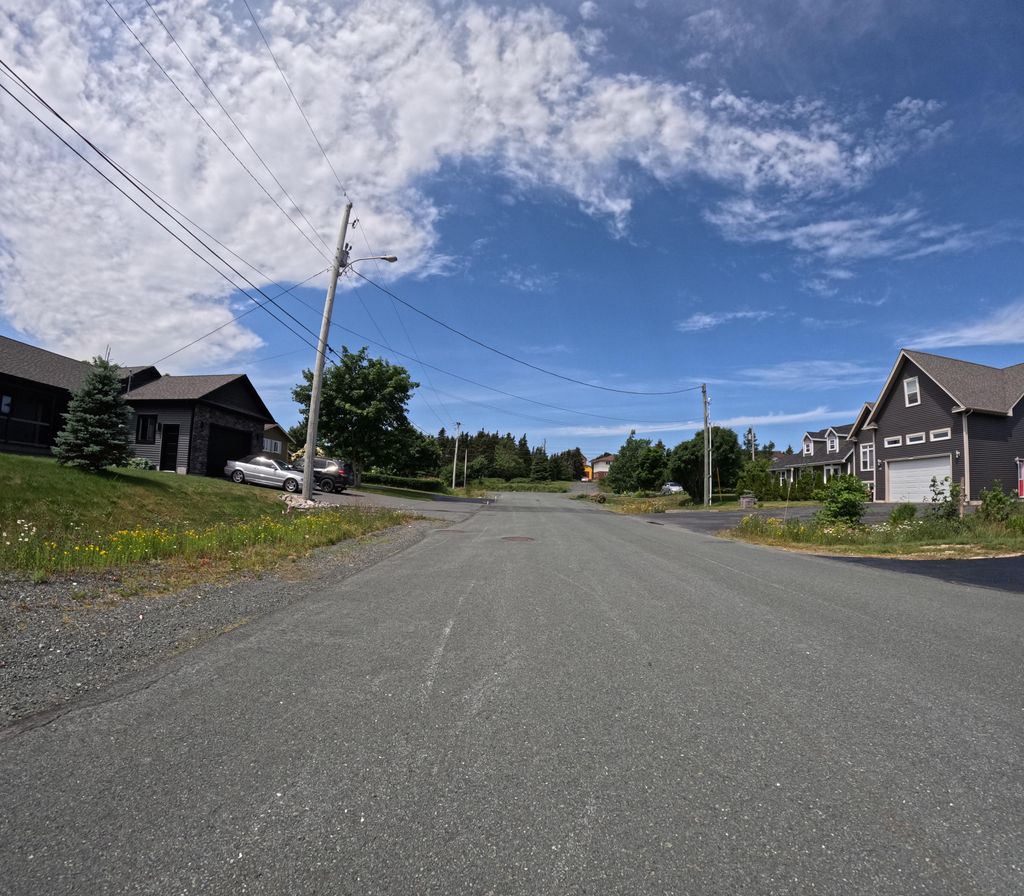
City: st_johns